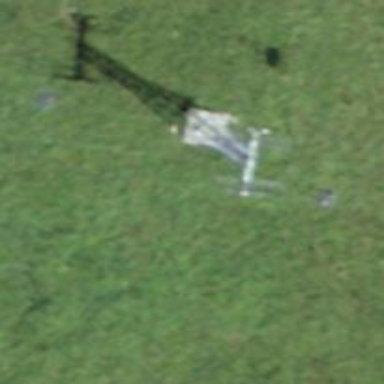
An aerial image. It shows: Pylon for aerialway.